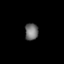
Tissue: prostate
Cell type: Endothelial cells
Senescence score: 0.6915
Nuclear area (px): 221
Mean DAPI intensity: 111.986